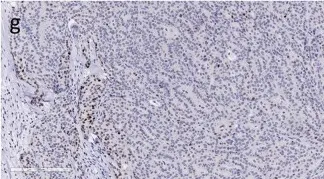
Tumor cells are positive for gross cystic disease fluid protein-15 (g).
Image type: pathology (immunostaining)